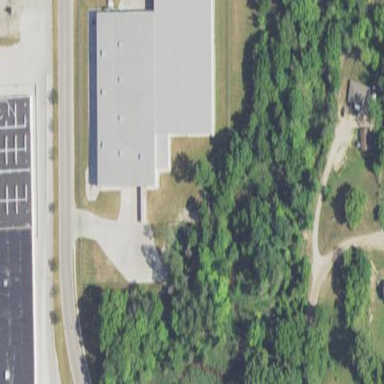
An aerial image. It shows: Warehouse.